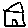
Label: house